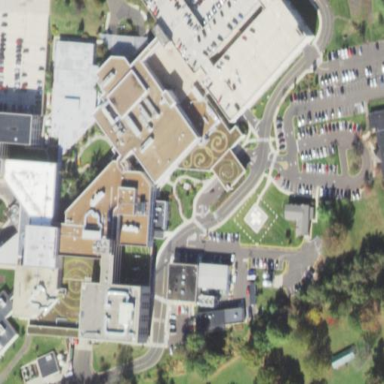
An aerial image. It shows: Hospital building.